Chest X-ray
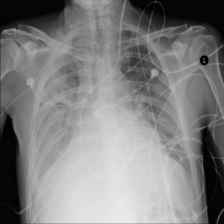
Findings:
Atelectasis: negative
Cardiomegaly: negative
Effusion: positive
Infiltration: negative
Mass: negative
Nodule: negative
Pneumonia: positive
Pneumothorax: negative
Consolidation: negative
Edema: negative
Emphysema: negative
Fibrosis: negative
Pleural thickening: negative
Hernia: negative